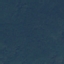
Land use / land cover: Forest